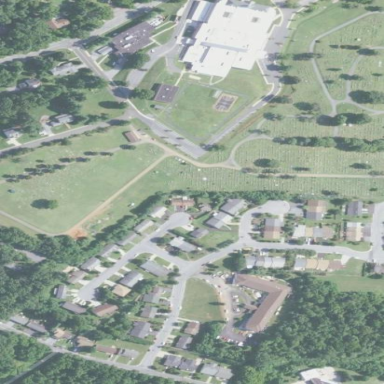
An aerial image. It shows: Cemetery.